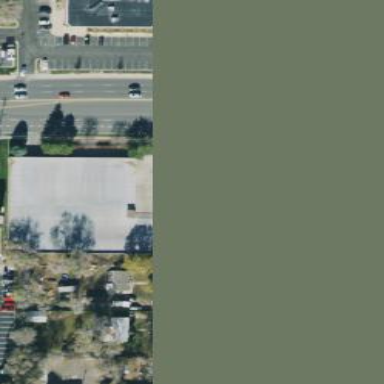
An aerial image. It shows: Office building.